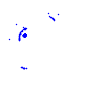
Particle: pion